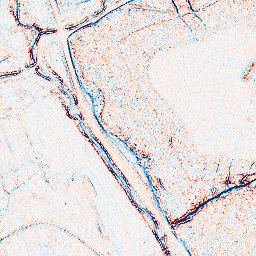
Category: edge_preserving
Decomposition family: anisotropic_diffusion
Decomposition parameters: iterations: 5
kappa: 10
gamma: 0.1
Upsampling method: cubic_catmull_rom
Upsampling parameters: scale: 4
Upsampling scale: 4